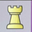
Piece: wR